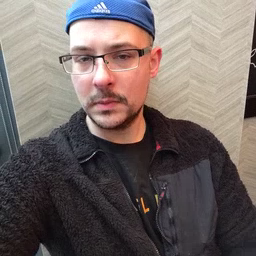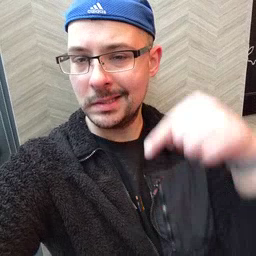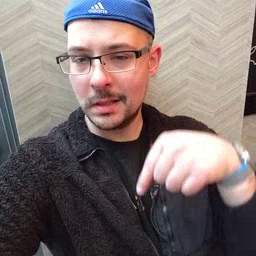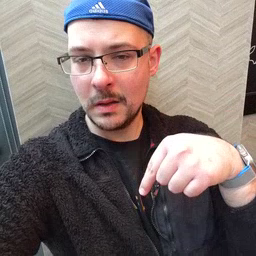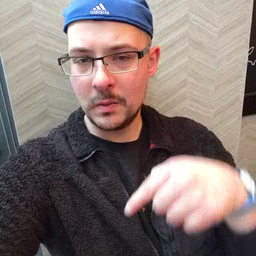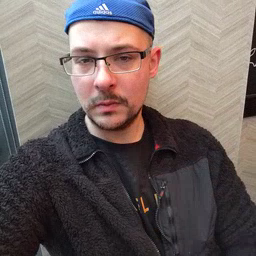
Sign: down